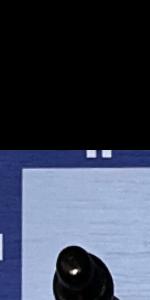
Label: Empty